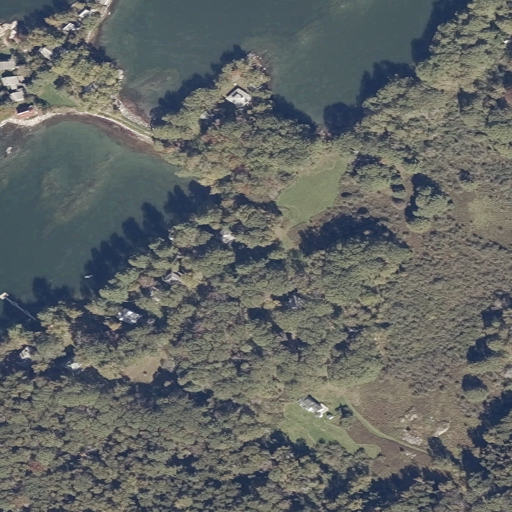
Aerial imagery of island in Maine named Birch Island containing open water, mixed forest, evergreen forest, woody wetlands, deciduous forest, herbaceous wetlands, open development, low intensity development, and medium intensity development